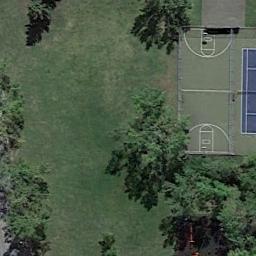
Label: basketball_court